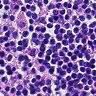
Metastatic tissue present: no